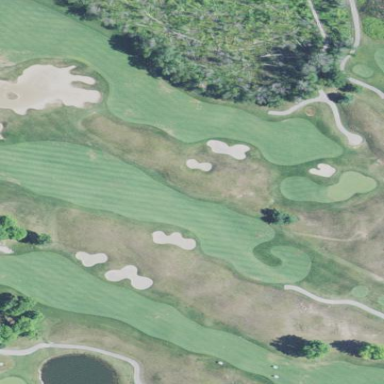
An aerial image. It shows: Rough grassy area used for golf.